Question: Here is a picture of CPU monitoring provided by VisualVm profiler. I'm confused because I can't understand what does percentage means?As you can see for CPU the number is 24,1 of what?overall cpu time?and gc - 21,8 the same question.What is 100% in both cases?Please clarify this data.

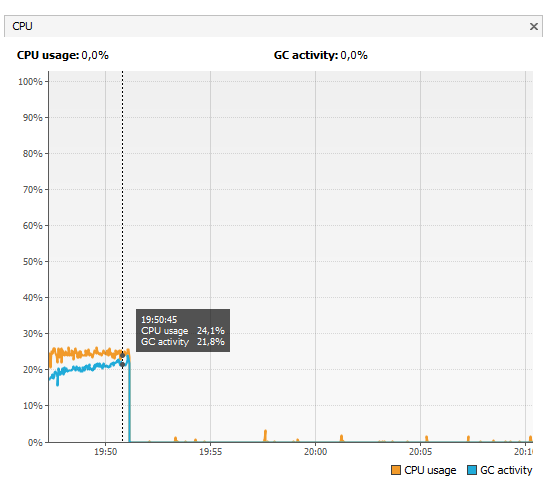
Answer: is the total CPU usage of your system. The shows how much of the CPU is spent by the GC threads.
In your example, it looks like the GC was executing and thus contributing to the majority of the total CPU usage in the system. After the GC finished, there was no CPU used.
You should check if this observation is consistent with your GC logs, the logs will shows you the activity around the 19:50 time.